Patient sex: M
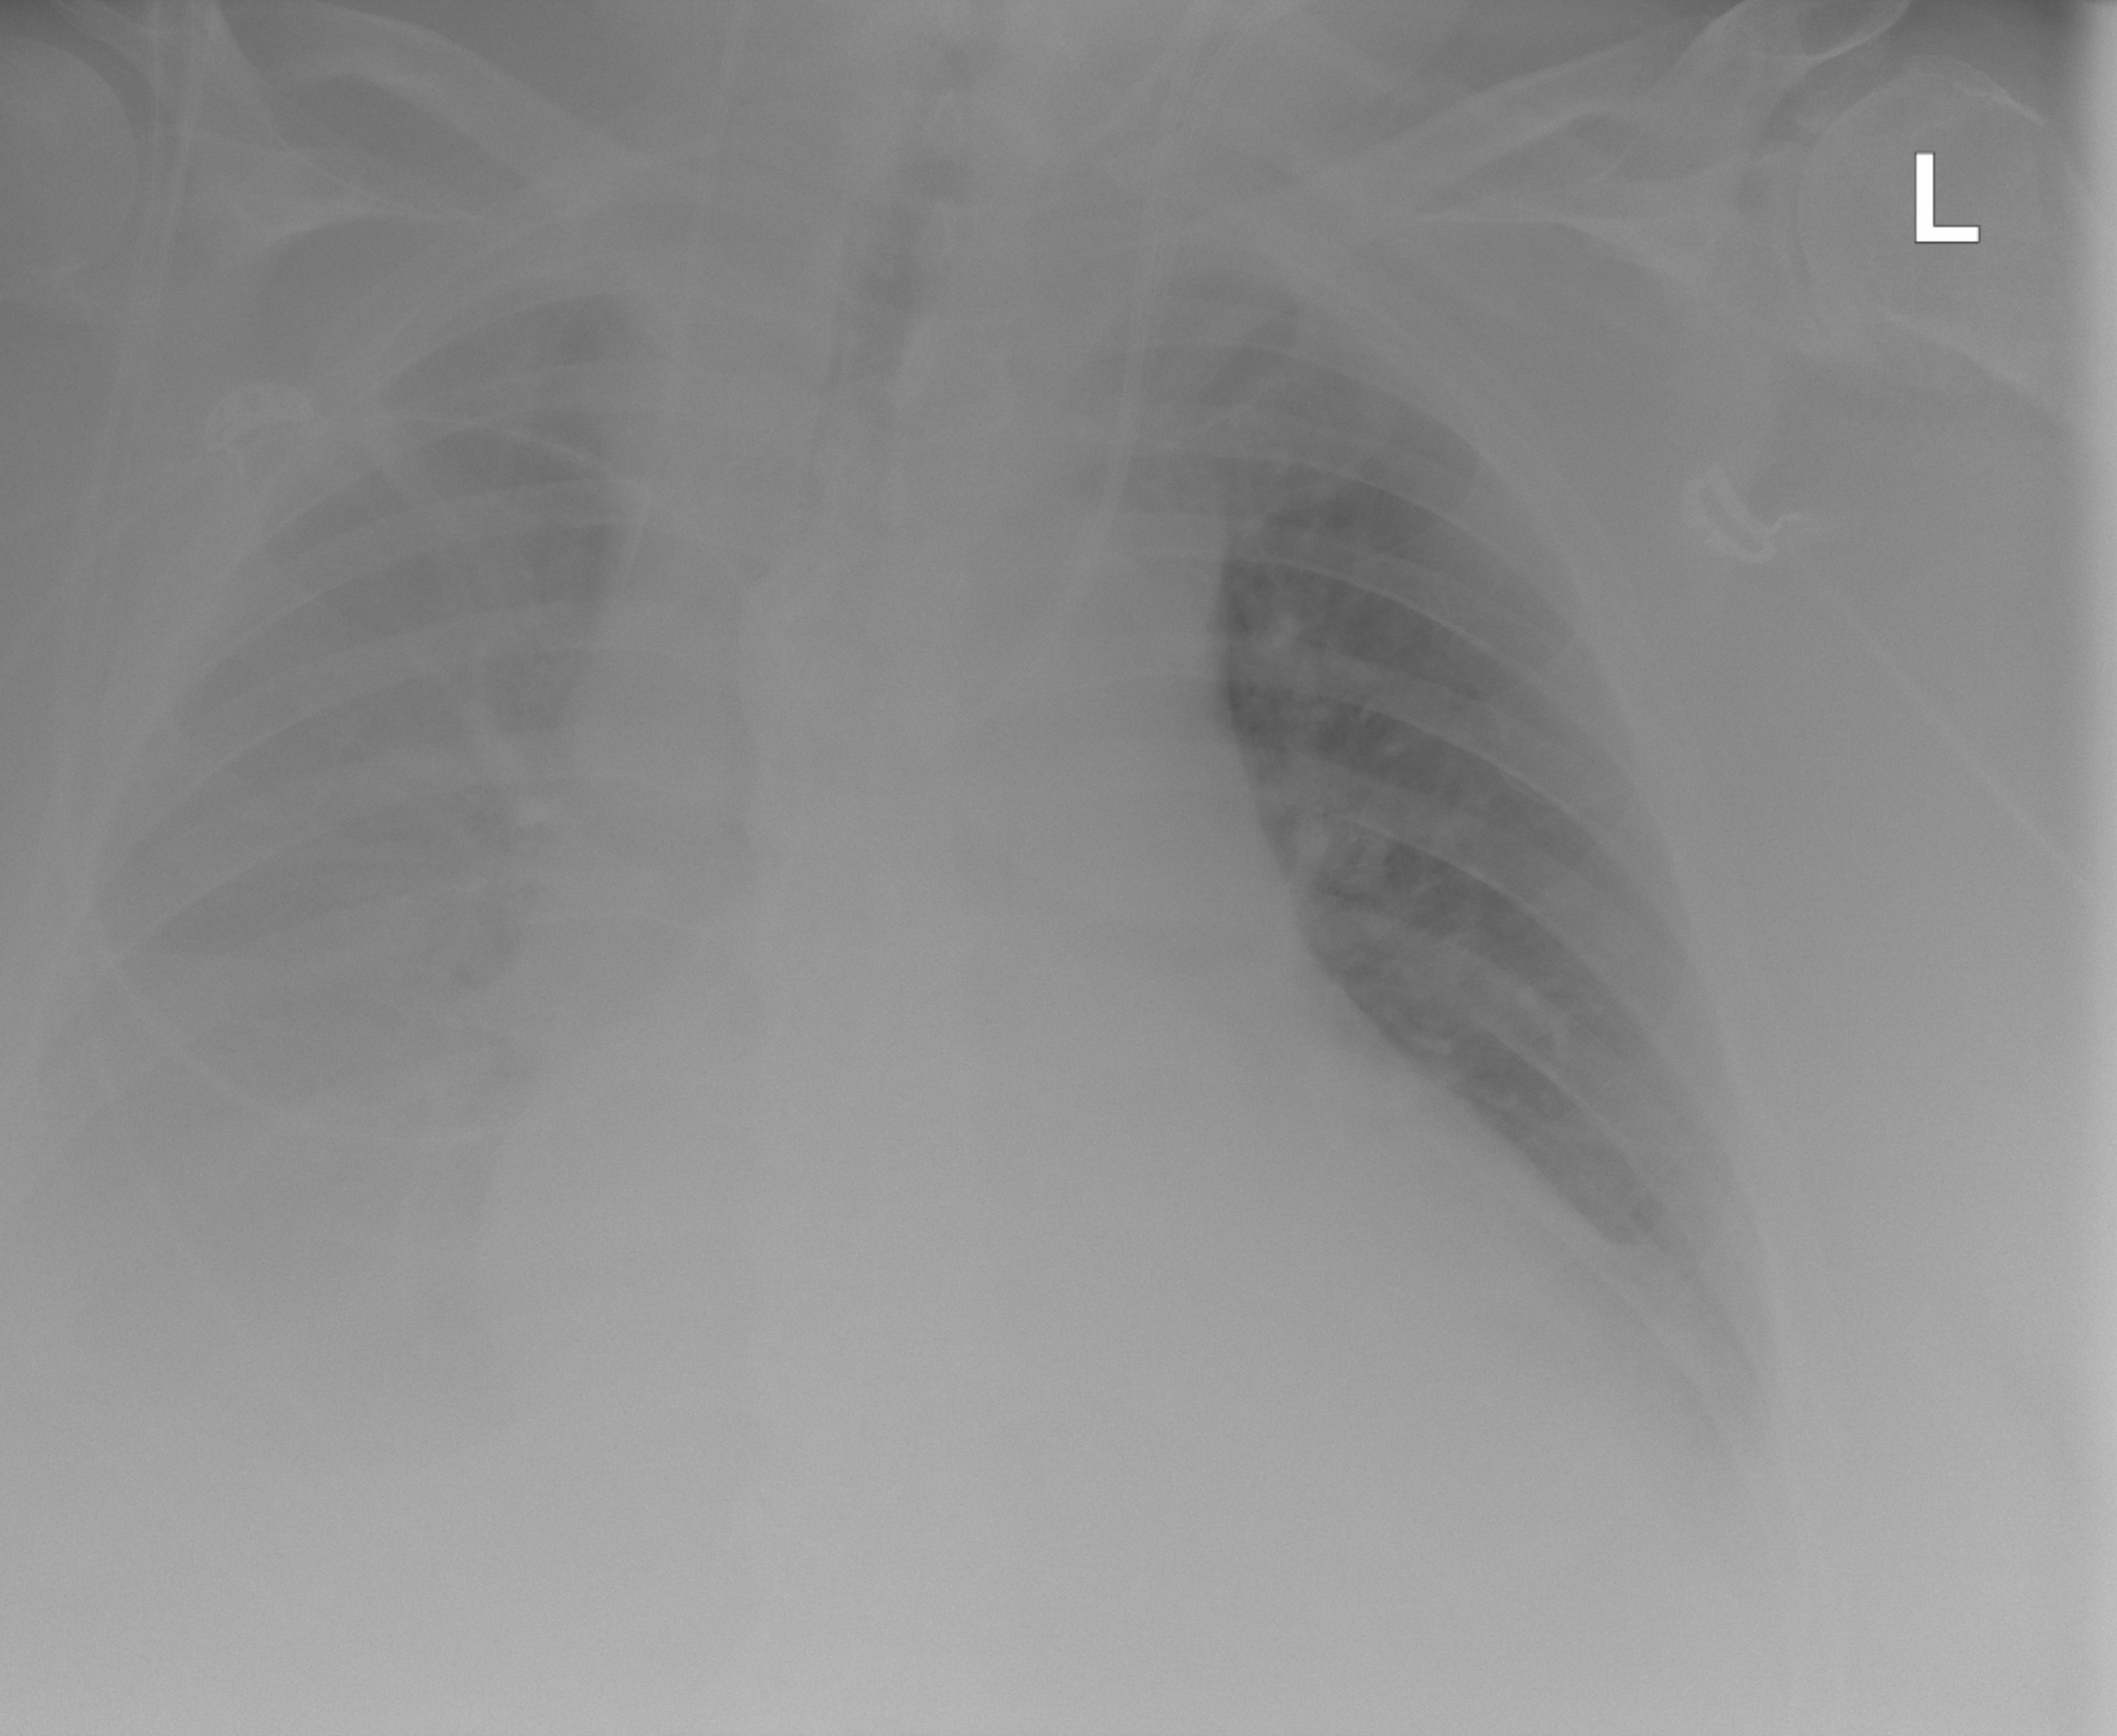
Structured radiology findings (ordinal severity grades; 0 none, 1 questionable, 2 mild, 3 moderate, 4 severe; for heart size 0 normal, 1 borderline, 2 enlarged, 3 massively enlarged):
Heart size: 2
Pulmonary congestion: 0
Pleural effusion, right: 3
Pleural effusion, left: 2
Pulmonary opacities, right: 0
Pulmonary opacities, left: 0
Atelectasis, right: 3
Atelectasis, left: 2